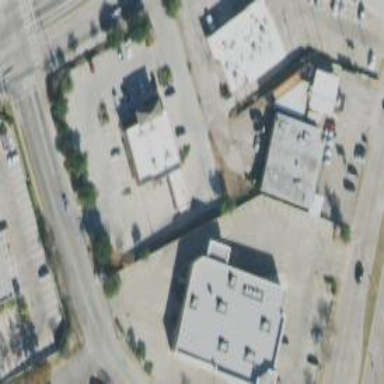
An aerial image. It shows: Retail building.